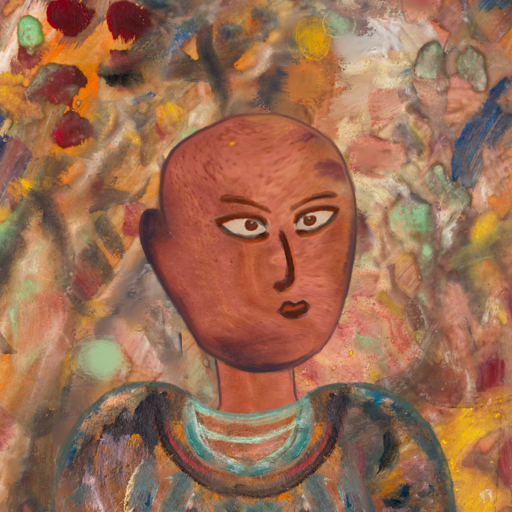
Background: Mother_And_Son_Mother, Head And Neck Side: Mother_And_Son_Mother, Face Side: Roy_Bahadur, Bust: Boggyland, Hair Side: Blank, Head Accessory: Blank, Second Necklace: Blank, Necklace: Blank, Baby: Blank